Question: I want to create one navigation panel using treepanel, need help how can i get data from table and greate parent and child root in tree store like as given image example

my code is like :
'''
{
id: 'SystemAppNavigation',
height: 500,
width: 200,
layout: 'anchor',
bodyStyle: {
background: '#E6E6E6 !important',
top: '-2px !important'
// border:'1px solid #000'
},
border: false,
region: 'west',
items: [
{
xtype: 'treepanel',
id: 'mytreepanel',
border: 0,
autoDestroy: false,
animate: false,
enableDrag: false,
enableDD:false,
bodyStyle: {
background: '#E6E6E6'
},
cls: '',
anchor: '100% 100%',
//store: 'SystemNavigationData',
store: Ext.create('Ext.data.TreeStore', {
root: {
expanded: true,
scroll: false,
enableColumnHide: false,
lines: false,
children: [
{
text: 'Operations', id: 'MnuOperations', expanded: true, children: [
{ text: 'Tickets', id: 'SubMnuTickets', leaf: true },
{ text: 'Customers', id: 'SubMnuCustomers', leaf: true },
{ text: 'Choices', id: 'SubMnuChoices', leaf: true }
]
},
{
text: 'Business', id: 'MnuBusiness', expanded: true, children: [
{ text: 'Credit', id: 'SubMnuCredit', leaf: true },
{ text: 'Gift Cards', id: 'SubMnuGiftCards', leaf: true },
{ text: 'Reporting', id: 'SubMnuReporting', leaf: true }
]
},
{
text: 'Administrative', id: 'MnuAdministrative', expanded: true, children: [
{ text: 'Labor', id: 'SubMnuLabor', leaf: true },
{ text: 'Time', id: 'SubMnuTime', leaf: true },
]
},
{
text: 'User Interface Behavior', id: 'MnuUsrInterfBehav', expanded: true, children: [
{ text: 'User Interface', id: 'SubMnuUsrInterf', leaf: true },
{ text: 'International', id: 'SubMnuInternational', leaf: true }
]
},
{
text: 'Security', id: 'MnuSecurity', expanded: true, children: [
{ text: 'Security', id: 'SubMnuSecurity', leaf: true },
]
}
]
}
}),
rootVisible: false,
},
'''
I want generate this tree nodes dynamically.
Thanks & Regards,
Sandy
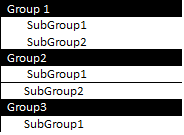
Answer: I have done this through custom styling.
For selected Row and unselected row :
'''
#SystemAppNavigation .x-grid-row-focused .x-grid-td {
border-bottom: 1px solid #B6B6B6 !important;
}
#SystemAppNavigation tr.x-grid-row-selected .x-grid-cell {
background-color: #fff !important;
border-right: 0px;
}
'''
Parent Row styling :
'''
#SystemAppNavigation tr.x-grid-tree-node-expanded .x-grid-cell {
background-color: #333031 !important;
border-right: 1px;
}
#SystemAppNavigation .x-grid-tree-node-expanded td {
background-color: #333031;
border-color: #333031 !important;
cursor: default;
}
'''